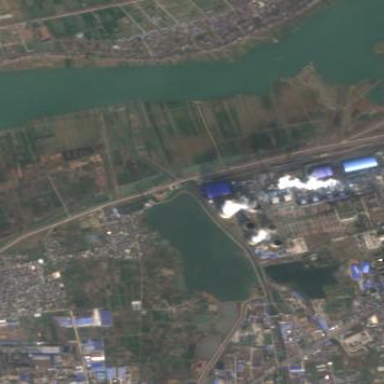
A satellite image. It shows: Industrial area with coal-powered plant.